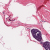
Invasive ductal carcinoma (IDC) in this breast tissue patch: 0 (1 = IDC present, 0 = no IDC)